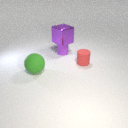
small purple rubber cylinder behind small red rubber cylinder